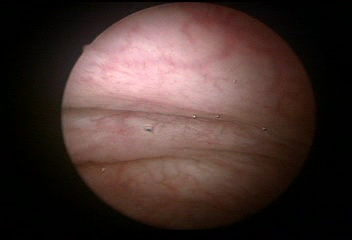
Modality: WLC
Class: Normal mucosa
Bladder cancer association: No